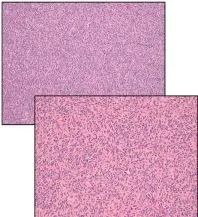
Histological features of NTRK rearranged spindle cell neoplasm. (A) Hematoxylin & Eosin (H&E) staining of the surgically resected recurrence tumor of the thoracic wall.
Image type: pathology (h&e)